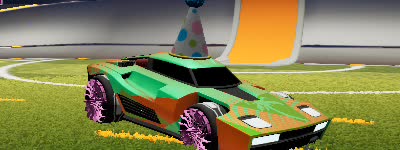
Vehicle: breakout